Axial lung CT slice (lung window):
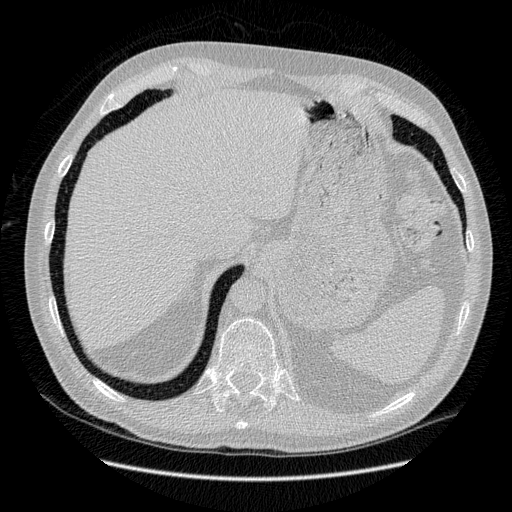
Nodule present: no